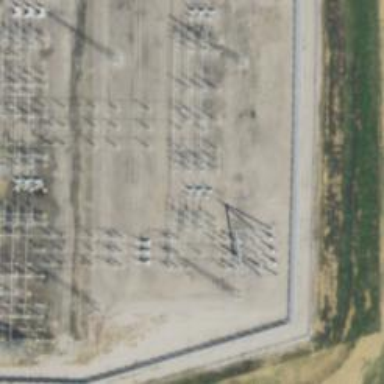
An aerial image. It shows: Switch for power supply.